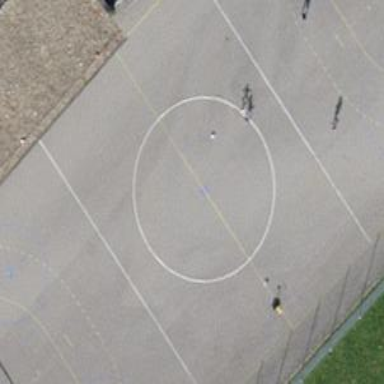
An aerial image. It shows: Asphalt pitch used for team handball and soccer.